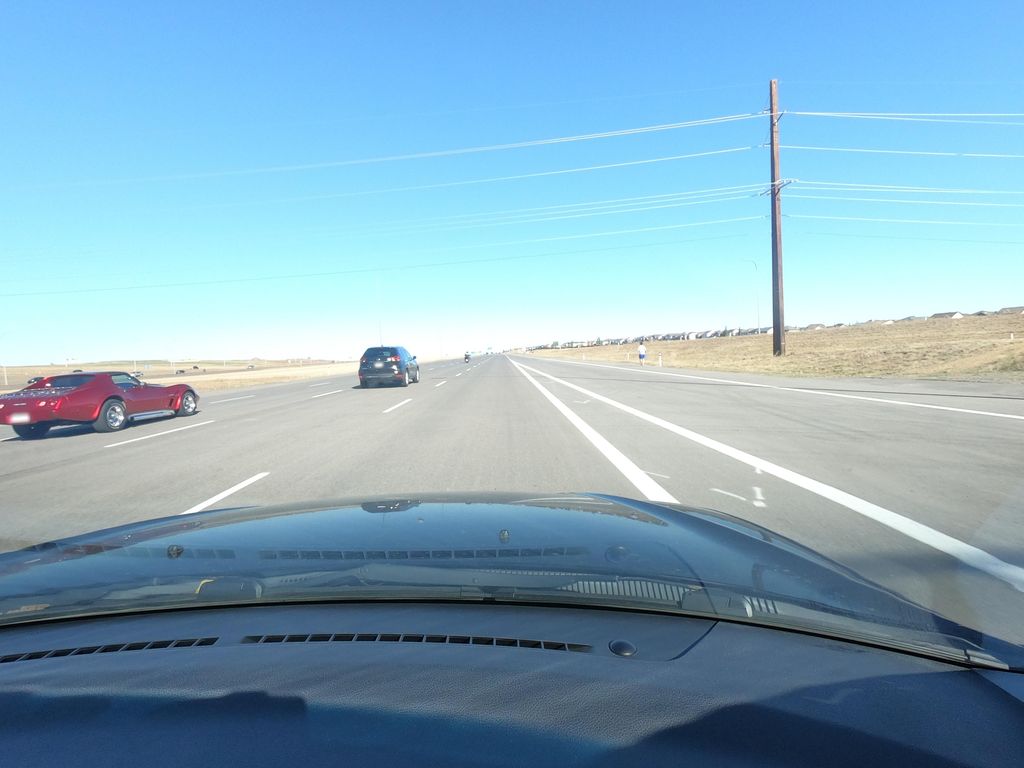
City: calgary